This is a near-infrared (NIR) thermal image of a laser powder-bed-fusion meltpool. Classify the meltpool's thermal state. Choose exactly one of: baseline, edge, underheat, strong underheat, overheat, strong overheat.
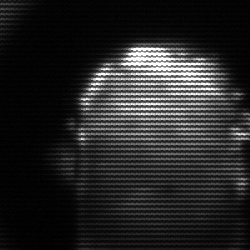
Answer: baseline